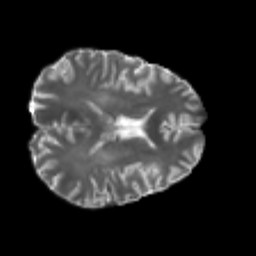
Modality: T2w
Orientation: axial
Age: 35
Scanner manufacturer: philips
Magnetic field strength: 3 T
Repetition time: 8.6 s
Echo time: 0.127 s